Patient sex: M
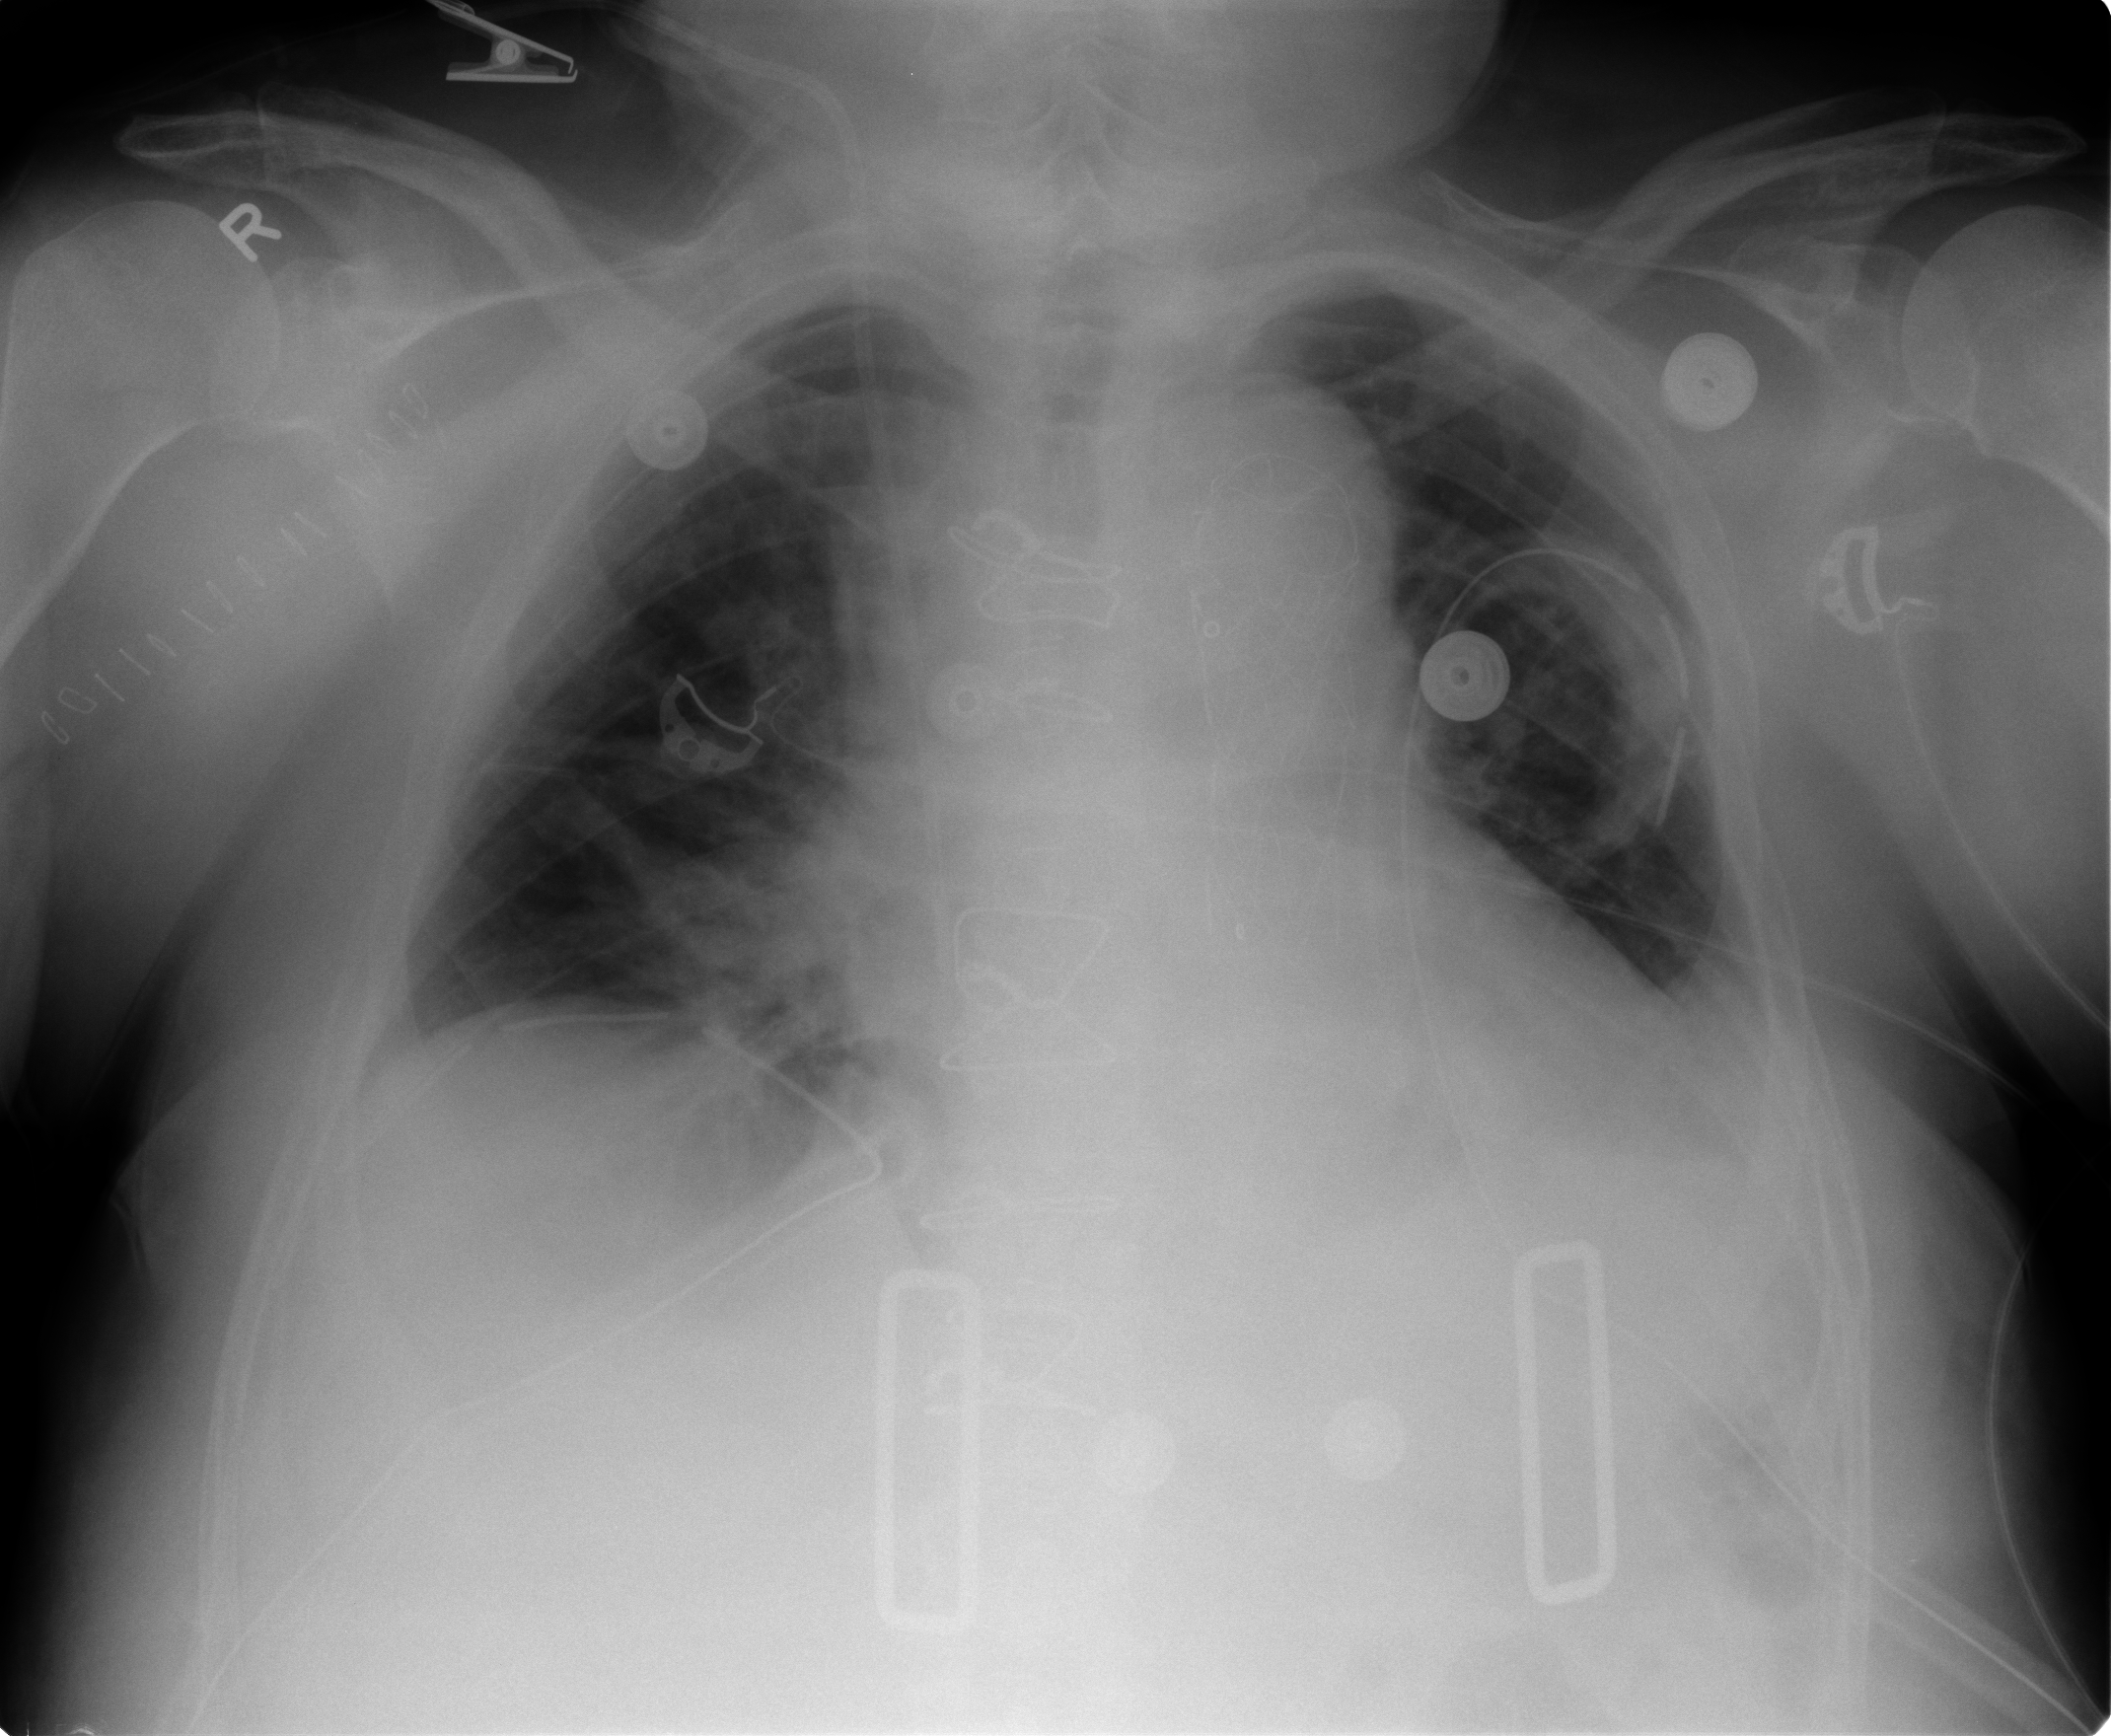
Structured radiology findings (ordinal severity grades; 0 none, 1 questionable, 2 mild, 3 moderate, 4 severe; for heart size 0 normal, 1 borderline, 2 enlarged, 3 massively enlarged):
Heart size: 2
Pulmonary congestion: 2
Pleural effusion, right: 1
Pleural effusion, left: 2
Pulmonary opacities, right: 2
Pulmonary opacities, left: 0
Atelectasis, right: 2
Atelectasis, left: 2